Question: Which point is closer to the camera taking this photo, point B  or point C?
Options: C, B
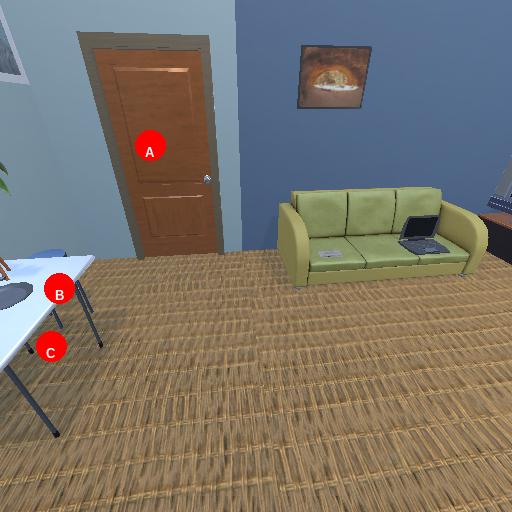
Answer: C